Question: I have a table containing 'places', each place with a name and lat, lng coordinates. Given a bounding box of coordinates (lat/lng perimeters), what is an efficient way to retrieve only the places within that box? . I have the coordinates of all the corners of the map now, I want to get all the stores within that rectangle.

I want this to be done in PHP and MySQL. I am trying to use a 'BETWEEN' query, but unable to find the stores. My code is as follows:
'''
$sql = "
SELECT * from myTable
WHERE lon BETWEEN '$west_lon' AND '$east_lon'
AND lat BETWEEN '$south_lat' AND '$north_lat'
";
'''
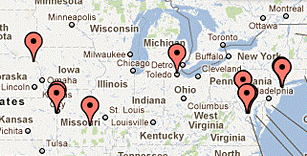
Answer: Hi At last i Solved My Problem. There was a silly mistake in Query.
'''
$sql="SELECT * FROM 'MyTable' WHERE (longitude BETWEEN '$west_long' AND '$east_long') AND (lat BETWEEN '$north_lat' AND '$south_lat')";
'''
if anyone finds a better way please Post here. I don't know whether its Correct or not.